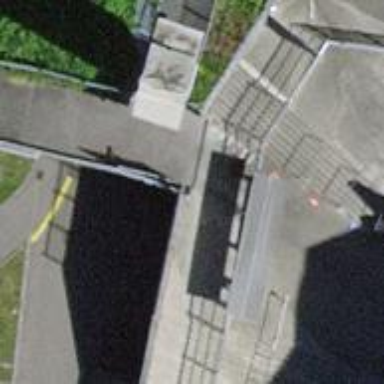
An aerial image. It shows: Footway on bridge.